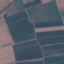
Land use / land cover: PermanentCrop